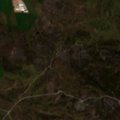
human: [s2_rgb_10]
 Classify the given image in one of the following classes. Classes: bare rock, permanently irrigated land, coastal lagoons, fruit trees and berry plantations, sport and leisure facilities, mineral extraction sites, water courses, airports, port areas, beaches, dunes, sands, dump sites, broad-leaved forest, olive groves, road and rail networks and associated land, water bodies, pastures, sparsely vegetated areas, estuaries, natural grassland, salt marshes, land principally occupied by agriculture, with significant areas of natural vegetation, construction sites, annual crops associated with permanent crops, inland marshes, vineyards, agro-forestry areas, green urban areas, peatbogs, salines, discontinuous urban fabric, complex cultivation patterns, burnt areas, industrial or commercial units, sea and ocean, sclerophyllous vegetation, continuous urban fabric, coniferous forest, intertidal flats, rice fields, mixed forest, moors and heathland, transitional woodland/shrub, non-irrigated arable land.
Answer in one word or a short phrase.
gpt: pastures, moors and heathland, sparsely vegetated areas, peatbogs